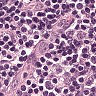
Metastatic tissue present: no